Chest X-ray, AP view. Patient: 59 years old, sex M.
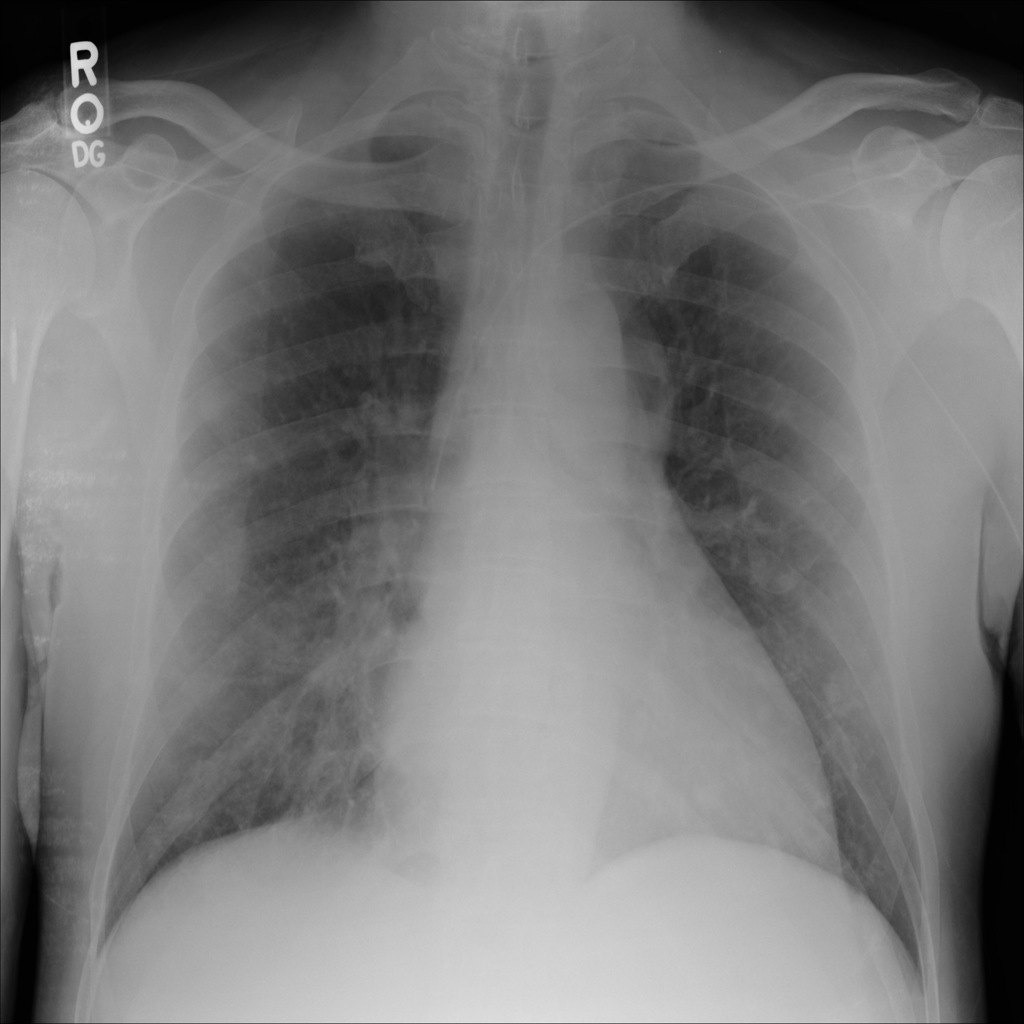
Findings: Mass, Nodule